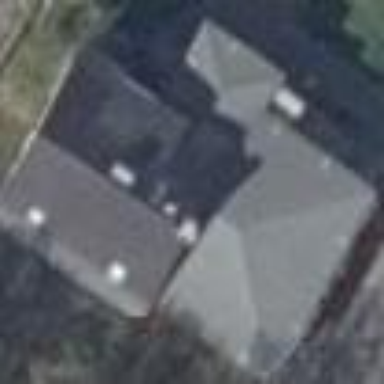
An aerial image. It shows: Detached building with gabled roof.